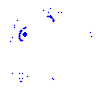
Particle: proton